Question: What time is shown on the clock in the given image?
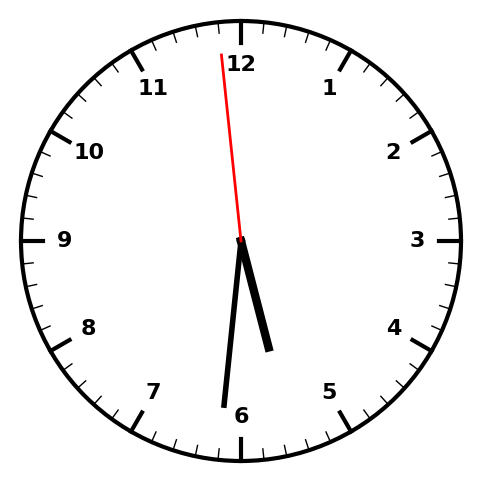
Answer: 05:30:59